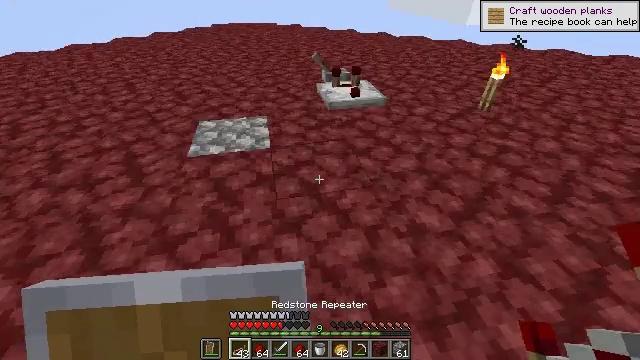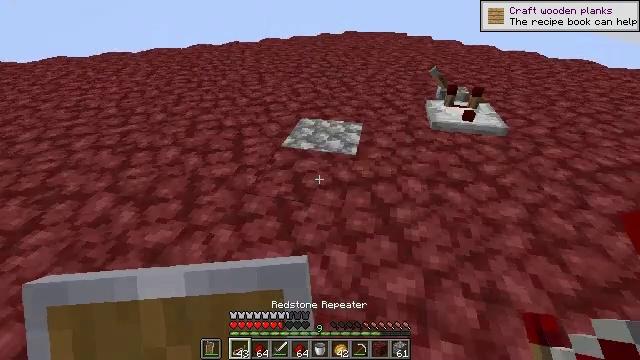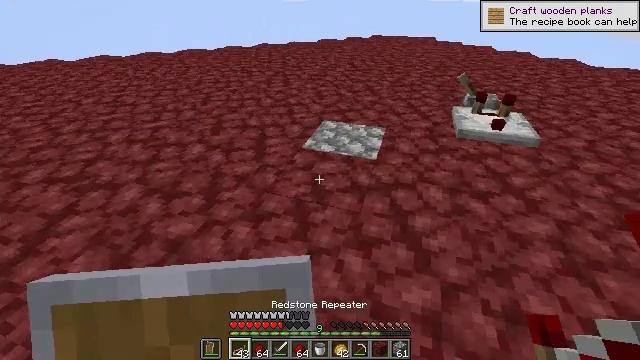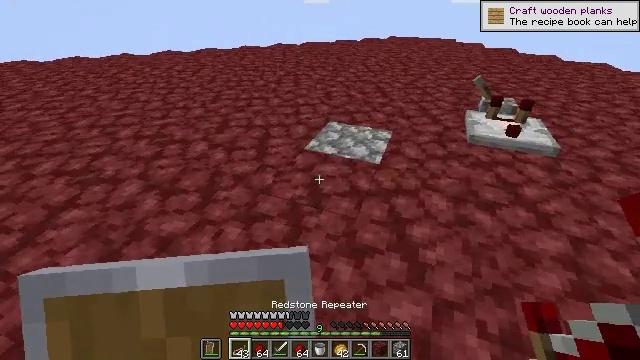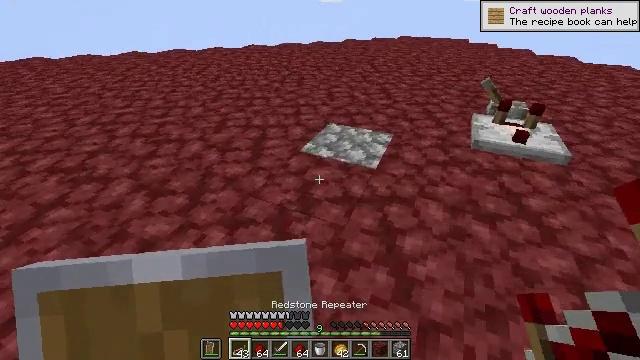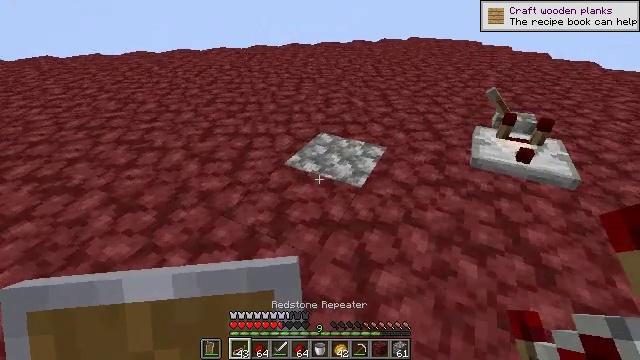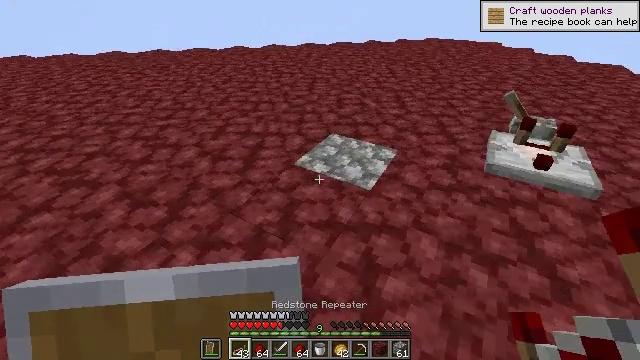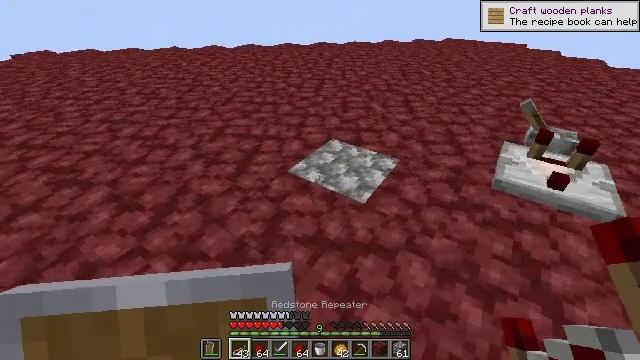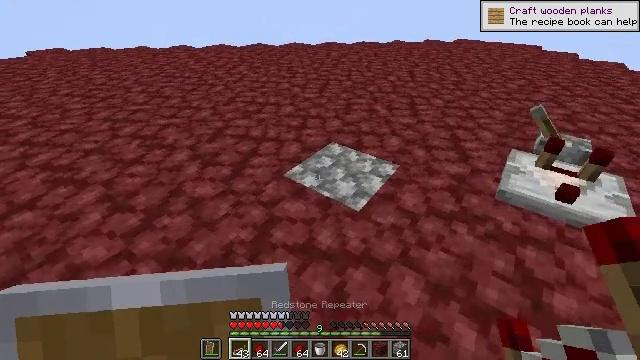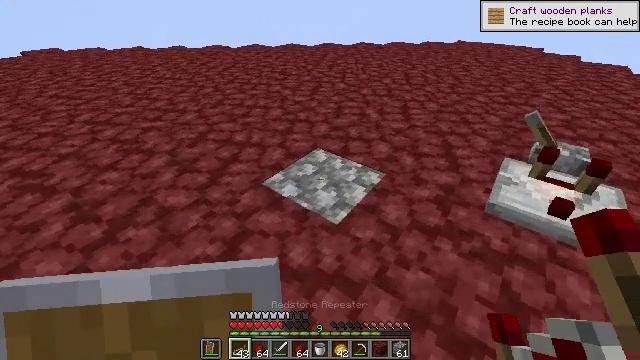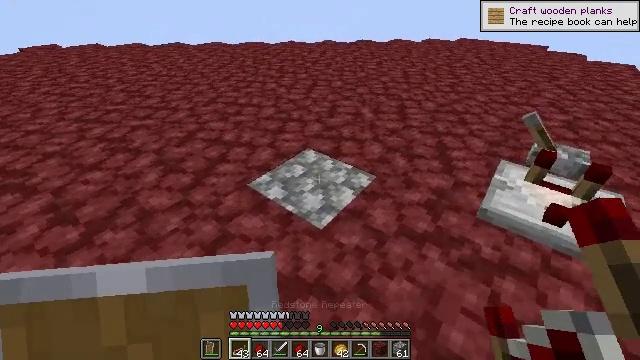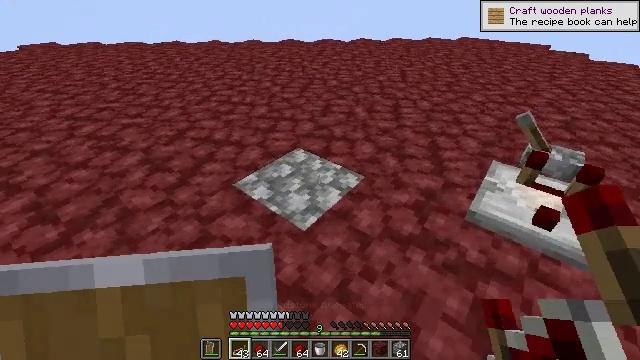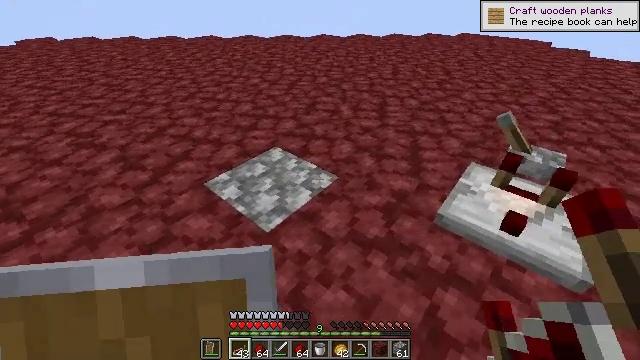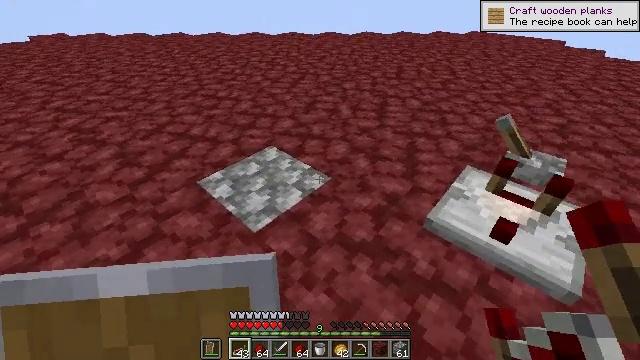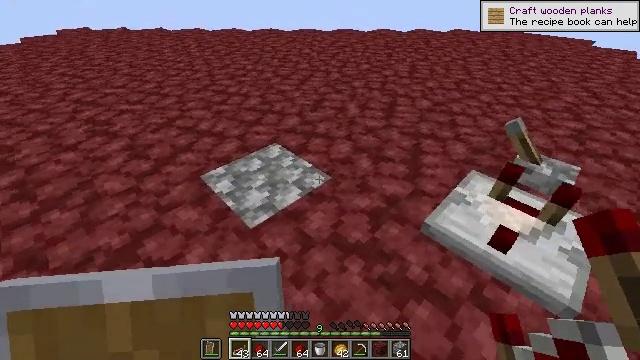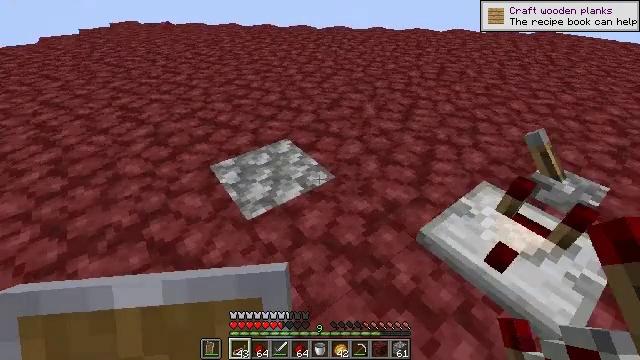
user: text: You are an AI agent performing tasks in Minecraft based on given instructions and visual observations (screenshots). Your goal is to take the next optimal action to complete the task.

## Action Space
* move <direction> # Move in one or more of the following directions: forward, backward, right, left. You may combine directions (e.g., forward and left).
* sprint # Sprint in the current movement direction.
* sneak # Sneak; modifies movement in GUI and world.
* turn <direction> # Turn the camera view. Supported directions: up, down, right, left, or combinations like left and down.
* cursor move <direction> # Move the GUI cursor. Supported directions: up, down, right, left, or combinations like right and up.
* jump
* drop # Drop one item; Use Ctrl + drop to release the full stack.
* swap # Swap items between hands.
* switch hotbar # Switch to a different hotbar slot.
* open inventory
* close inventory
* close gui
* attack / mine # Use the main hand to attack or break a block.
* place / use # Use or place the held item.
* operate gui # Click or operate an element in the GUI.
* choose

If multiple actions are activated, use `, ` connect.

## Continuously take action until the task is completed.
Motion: motion action
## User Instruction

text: Break the cobblestone to create a path.
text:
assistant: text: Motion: move forward and move right, turn left and up
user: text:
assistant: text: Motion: move forward and move right, turn left
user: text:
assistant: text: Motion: move forward and move right, turn left
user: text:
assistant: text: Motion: move forward and move right, turn left
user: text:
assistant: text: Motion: move forward and move right, turn left
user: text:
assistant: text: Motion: move forward and move right, turn left
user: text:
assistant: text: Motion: move forward and move right, turn left
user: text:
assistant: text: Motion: move forward and move right, turn left
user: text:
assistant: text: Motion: move forward and move right
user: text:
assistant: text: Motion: move right
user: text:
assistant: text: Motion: move right
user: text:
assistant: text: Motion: move right, turn left
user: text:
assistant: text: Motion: move right, turn left
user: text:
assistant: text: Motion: move right, turn left
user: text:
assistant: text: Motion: move right, turn left
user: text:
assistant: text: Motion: turn left
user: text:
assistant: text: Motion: turn left
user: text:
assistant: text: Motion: turn left
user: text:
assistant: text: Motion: turn left
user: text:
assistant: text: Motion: turn left
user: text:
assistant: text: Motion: move forward
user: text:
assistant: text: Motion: move forward, turn left and down
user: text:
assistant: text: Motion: move forward, turn left and down
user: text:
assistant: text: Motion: move forward, turn left and down
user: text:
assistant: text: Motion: move forward
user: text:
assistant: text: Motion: move forward, turn down
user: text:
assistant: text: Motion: move forward, turn down
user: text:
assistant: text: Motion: turn down
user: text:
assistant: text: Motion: turn down
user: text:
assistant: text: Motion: turn down